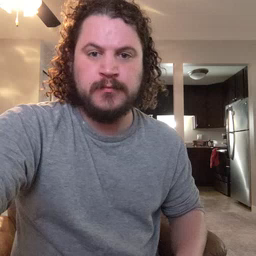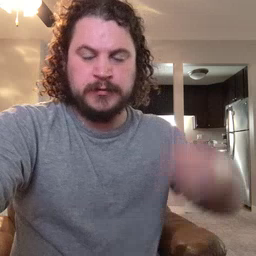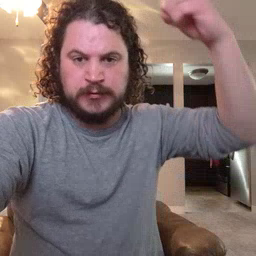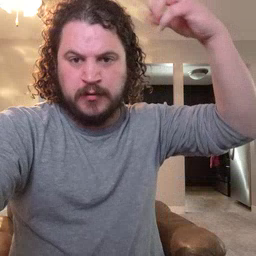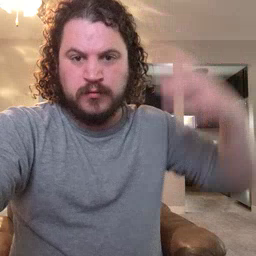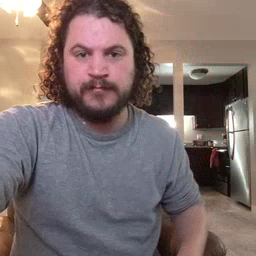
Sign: shower